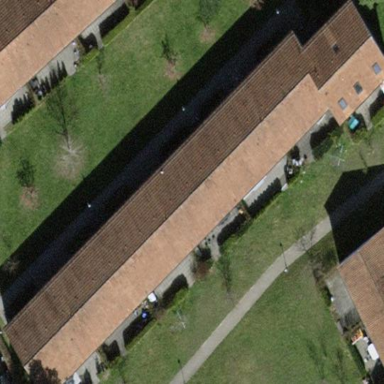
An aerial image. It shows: Terrace building.